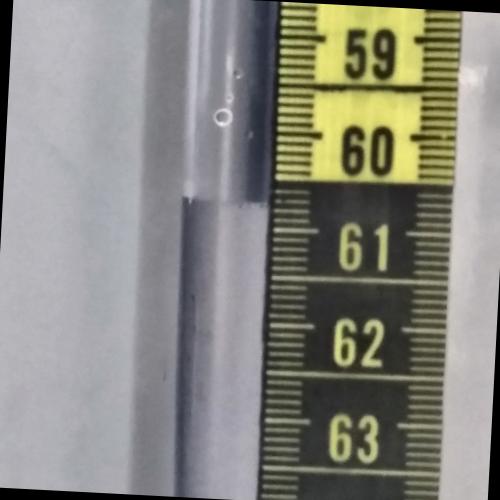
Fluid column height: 60.7 cm